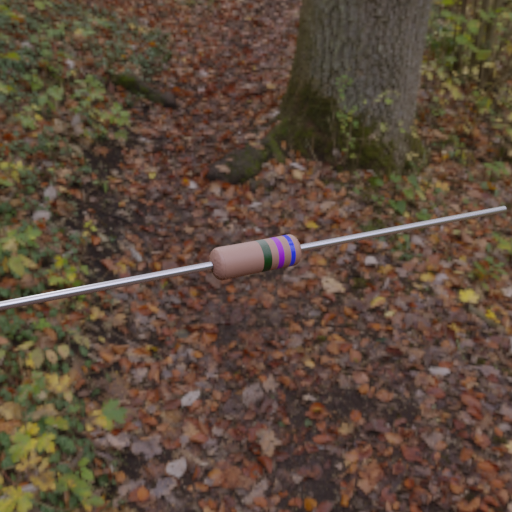
Resistor colour bands (in order): black, violet, blue